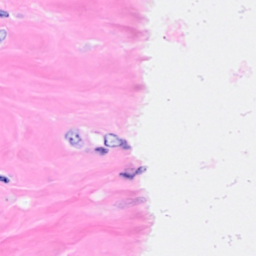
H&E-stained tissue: Breast